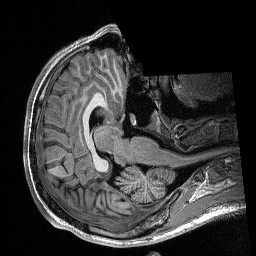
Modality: T1w
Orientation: axial
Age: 22
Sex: male
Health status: healthy
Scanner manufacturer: siemens
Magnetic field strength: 1.5 T
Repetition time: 2.73 s
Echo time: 0.00357 s